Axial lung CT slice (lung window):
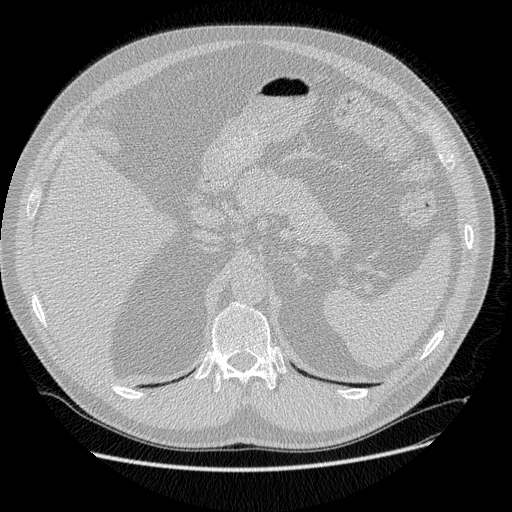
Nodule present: no